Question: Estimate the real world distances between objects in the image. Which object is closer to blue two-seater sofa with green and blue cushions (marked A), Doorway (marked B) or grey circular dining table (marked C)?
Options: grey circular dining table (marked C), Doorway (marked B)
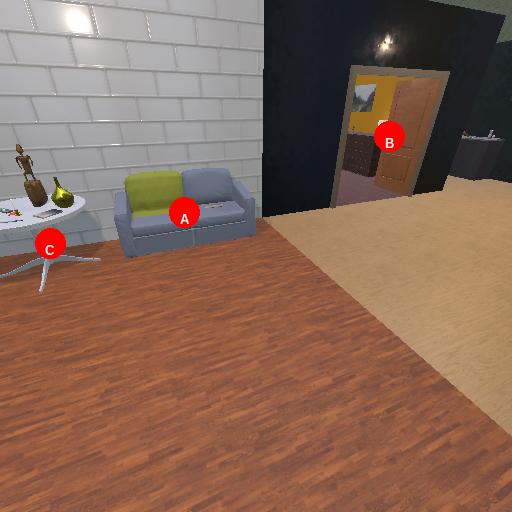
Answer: grey circular dining table (marked C)